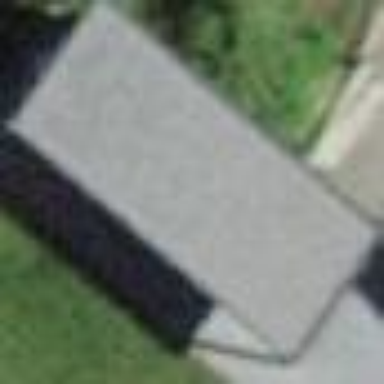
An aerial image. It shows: View of roof of building.